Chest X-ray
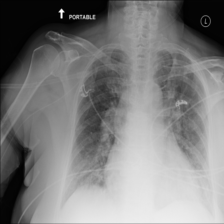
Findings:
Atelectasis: negative
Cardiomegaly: positive
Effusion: negative
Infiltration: negative
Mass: negative
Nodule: negative
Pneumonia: negative
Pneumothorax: negative
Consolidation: negative
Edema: negative
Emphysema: negative
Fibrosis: positive
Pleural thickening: negative
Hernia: negative